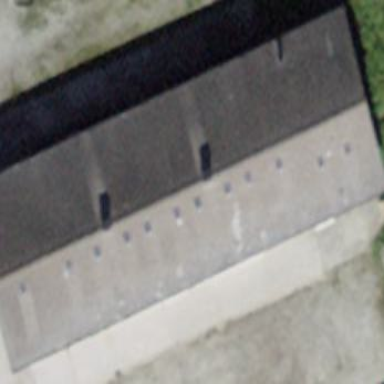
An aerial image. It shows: Gabled roof on farm auxiliary building.